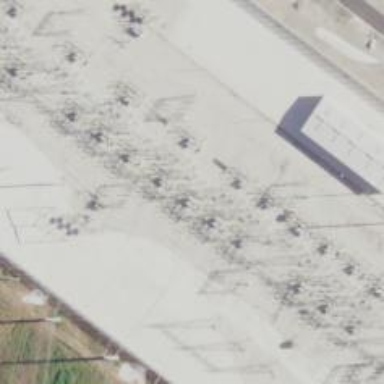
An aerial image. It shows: Switch for power supply.